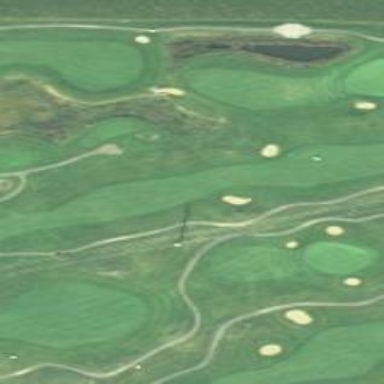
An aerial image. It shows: Grassy area designated as golf fairway.